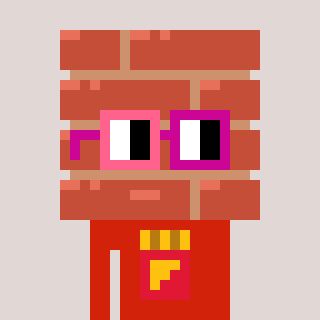
a pixel art character with square pink and red glasses, a wall-shaped head and a red-colored body on a warm background